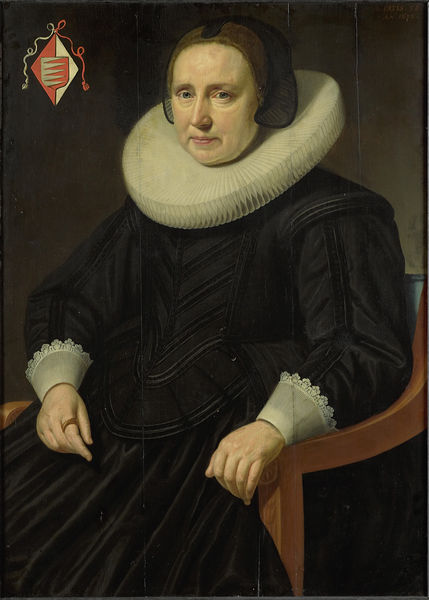
Titel: Sara Sweerts de Weert (geb 1579). Tweede echtgenote van Antonius Antonides van der Linden
Künstler: Hendrik Meerman
Standort: Amsterdam
Institution: Rijksmuseum
Schlagwörter: frau, mund, nase, schwarz, weiss, rot, haube, augen, gesicht, kragen, ärmel, hände, porträt, sessel, holzlehne, wappen, franken